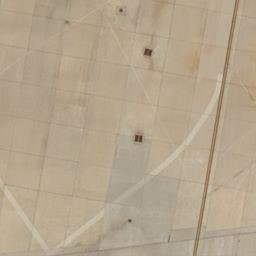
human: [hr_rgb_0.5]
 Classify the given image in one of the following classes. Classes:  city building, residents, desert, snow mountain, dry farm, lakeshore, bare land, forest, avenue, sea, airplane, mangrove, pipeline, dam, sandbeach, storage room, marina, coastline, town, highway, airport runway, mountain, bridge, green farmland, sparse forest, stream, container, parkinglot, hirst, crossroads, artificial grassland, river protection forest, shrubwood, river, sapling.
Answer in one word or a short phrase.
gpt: airport runway